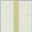
Piece: xx